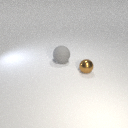
large gray rubber sphere to the left of small brown metal sphere